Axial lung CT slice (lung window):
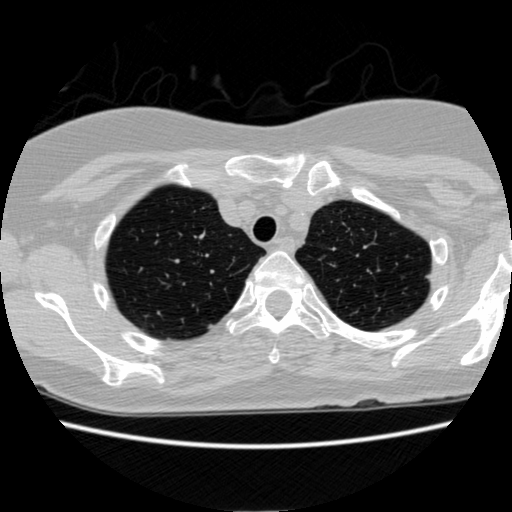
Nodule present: yes
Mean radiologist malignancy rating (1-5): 1